Field crop: maize
Growth stage: 2
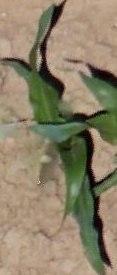
Species: maize